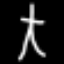
Label: The Eiffel Tower